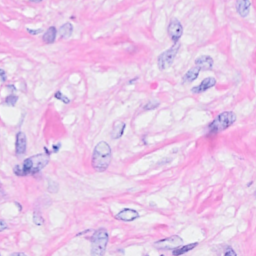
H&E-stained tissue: Breast